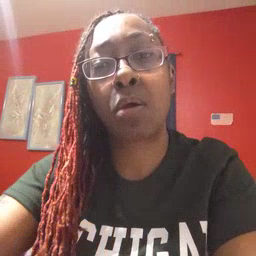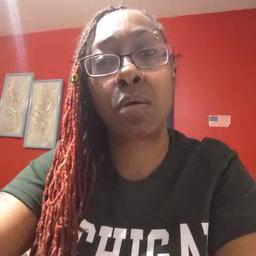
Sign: now